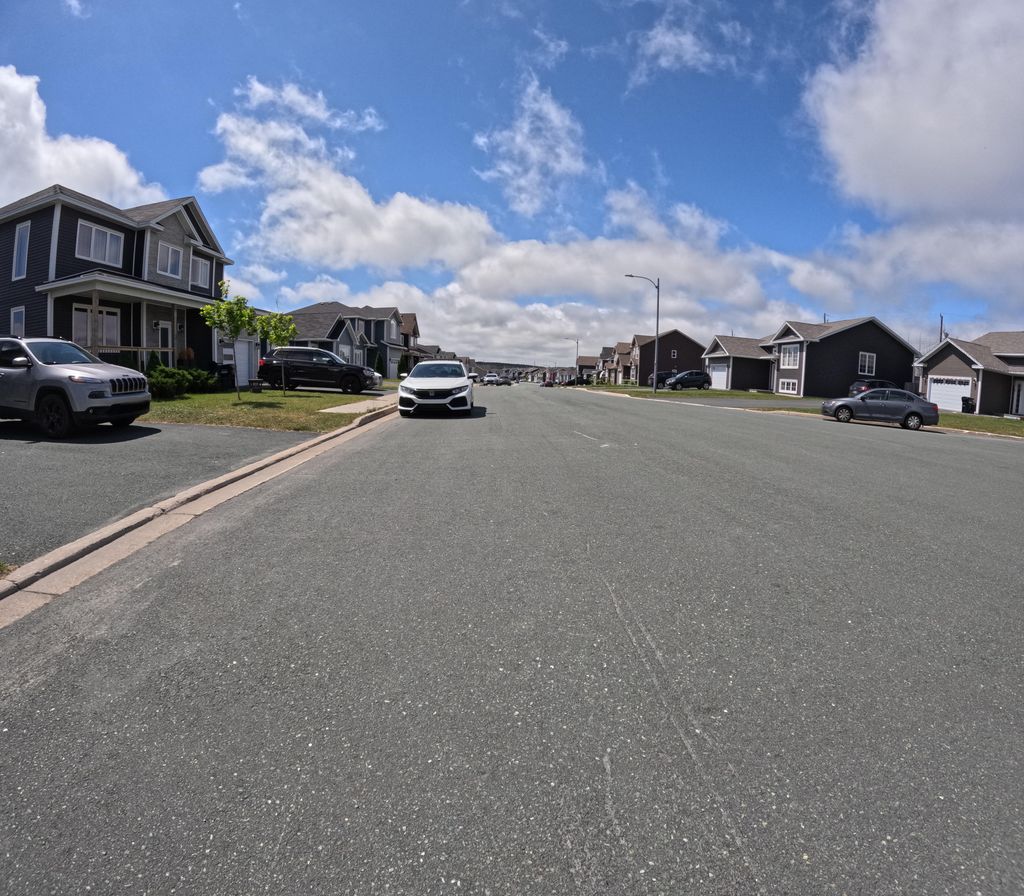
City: st_johns